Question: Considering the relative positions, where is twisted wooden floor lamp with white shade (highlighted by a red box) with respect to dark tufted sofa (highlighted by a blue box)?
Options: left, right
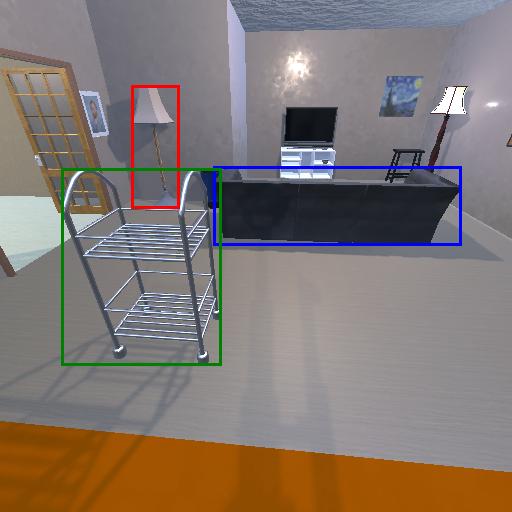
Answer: left